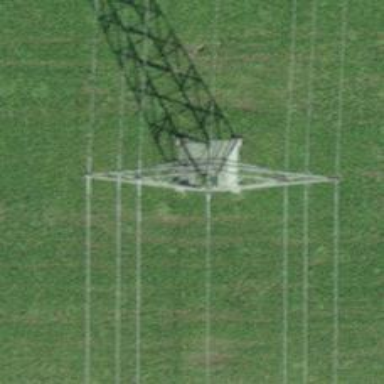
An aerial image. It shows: Power tower.